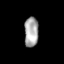
Tissue: skin
Cell type: Epithelial cells
Senescence score: 0.2554
Nuclear area (px): 416
Mean DAPI intensity: 166.373